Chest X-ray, PA view. Patient: 60 years old, sex M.
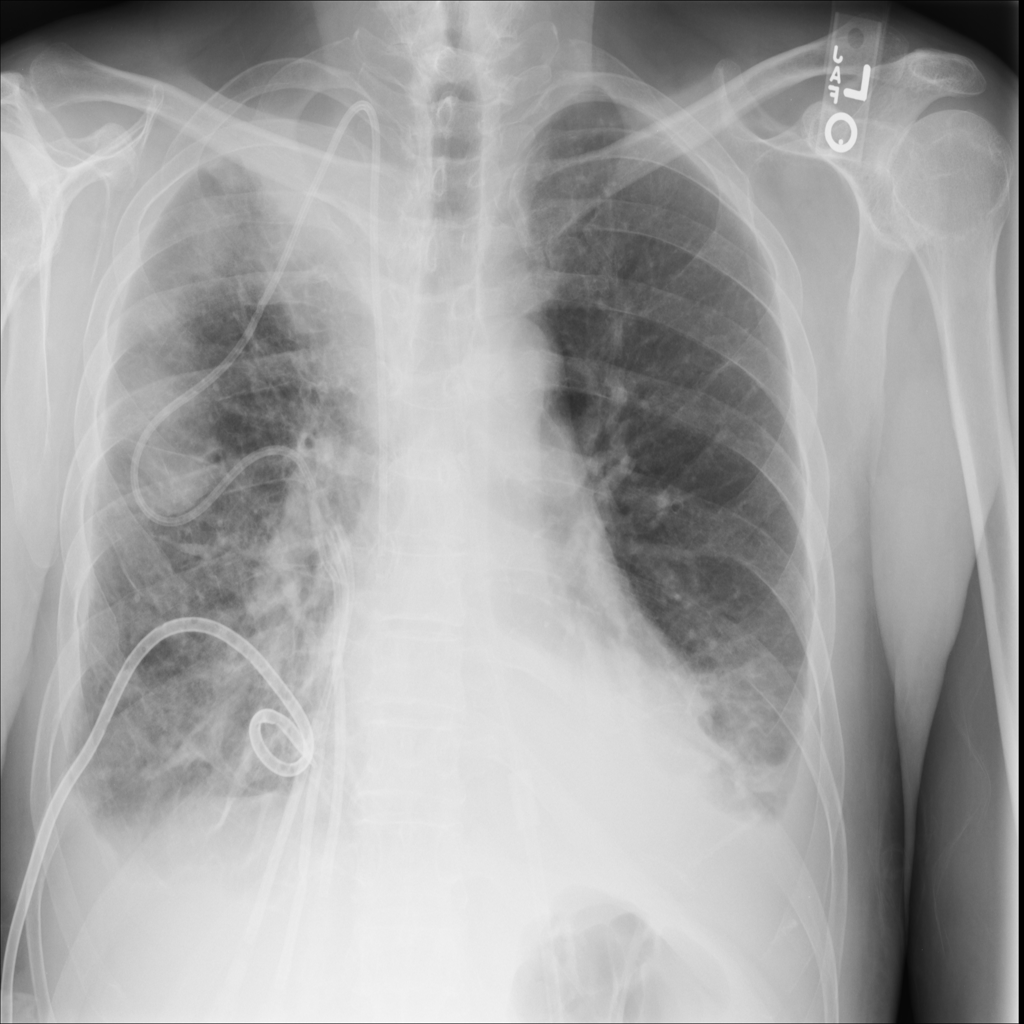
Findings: Atelectasis, Effusion, Pleural_Thickening